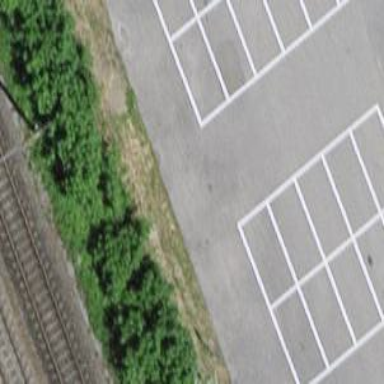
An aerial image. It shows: Road serving as parking aisle.